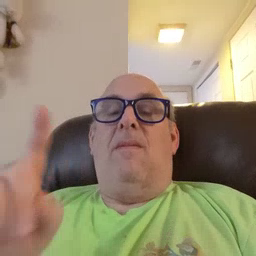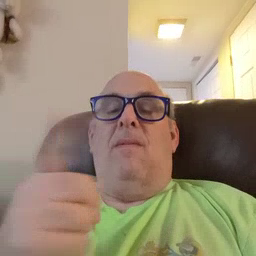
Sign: first